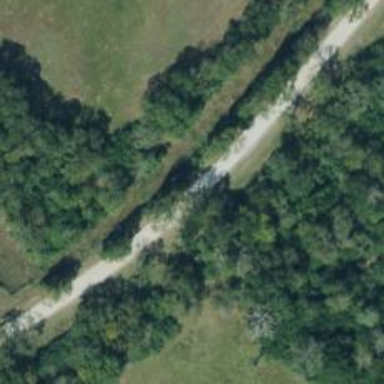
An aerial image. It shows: Unclassified road.